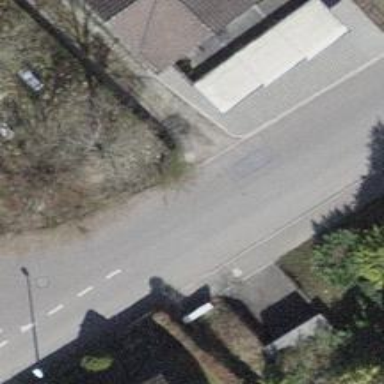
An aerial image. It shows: Asphalt sidewalk along the footway.